Question: I'm writing a code for the following table and it doesn't seem to display in the browser. I checked my code to see if there is some typo, and I can't find any.
Here's what the table has to look like:

And here's my code:
'''
<html>
<body>
<table>
<tr>
<td> </td>
<td> </td>
<td> </td>
<td> </td>
<td> </td>
</tr>
<tr>
<td colspan=3> </td>
<td> </td>
<td> </td>
</tr>
<tr>
<td> </td>
<td> </td>
<td> </td>
<td rowspan=2></td>
<td> </td>
</tr>
<tr>
<td> </td>
<td> </td>
<td> </td>
<td> </td>
</tr>
</table>
</body>
</html>
'''
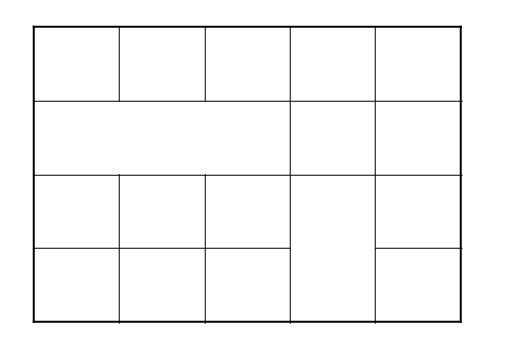
Answer: The table is invisible until you add styling and data to it.
CSS:
'''
table {
border-collapse:collapse;
}
table td {
border:1px solid #000;
}
'''
Without CSS but not recommended is to use the border attribute:
'''
<table border="1" cellspacing="0">
'''